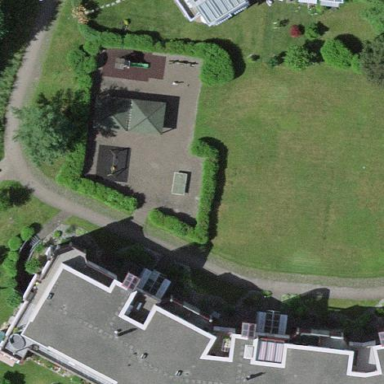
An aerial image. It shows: Playground area for leisure activities on the land.